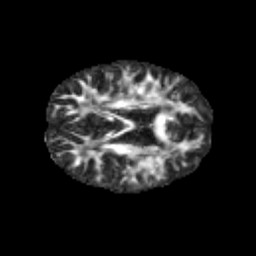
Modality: FA
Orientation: axial
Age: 9
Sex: male
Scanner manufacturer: siemens
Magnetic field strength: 3 T
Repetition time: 3.8 s
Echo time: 0.07 s